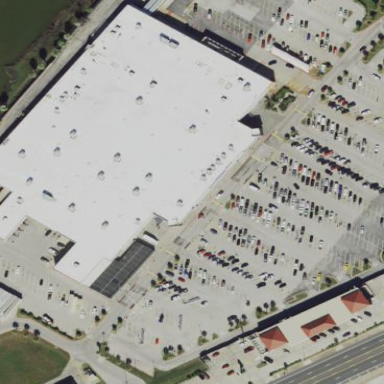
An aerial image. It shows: Retail area.